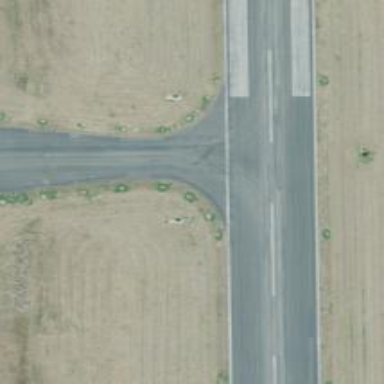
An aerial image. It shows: Image of taxiway at airport.